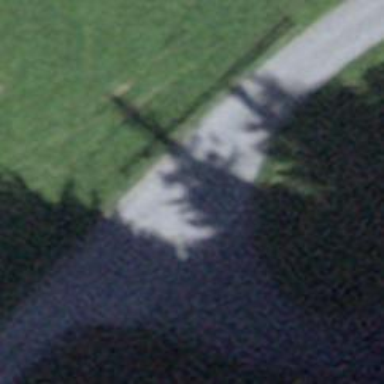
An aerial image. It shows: Guidepost providing information.